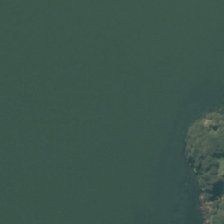
Land cover: lake_pond